Question: I want to do is have a dropdown box that will display the MealOption and when that is selected somehow find that products meal id?
This is my database layout

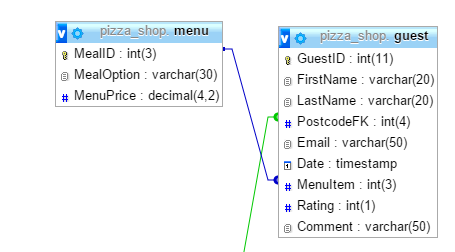
Answer: '''
<?php
public function get_data()
{
$mysqli= new mysqli(DB_HOST,DB_USER,DB_PASS,DB_NAME) or die("Couldn't connect".mysqli_connect_error());
$sql="select id,name from table";
$result=$mysqli->query($sql) or die($mysqli->error);
while ($row=$result->fetch_array(MYSQLI_ASSOC))
{
echo "<option value="".$row["id"]."" selected>".$row["name"]."</option>";
}
}
?>
<select name="abc" id="xyz">
<?php get_data(); ?>
</select>
'''
In the function connect the db and then run the query. in the while loop echo your rows like above so you can get your name and id from table. In the end in your html call this function.